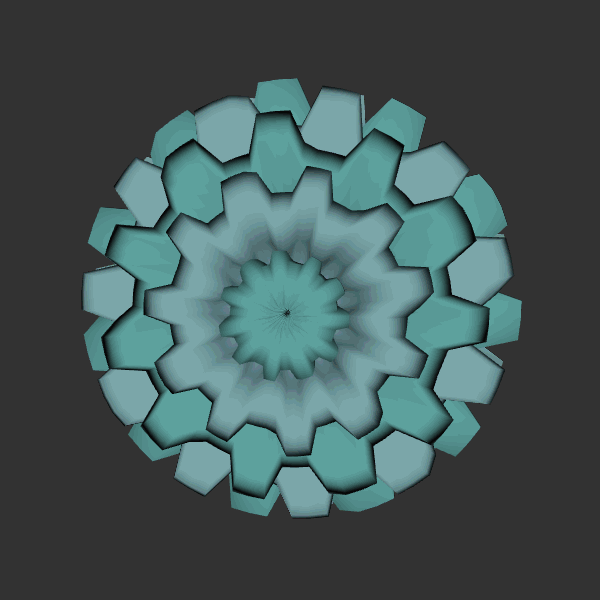
Background: dark